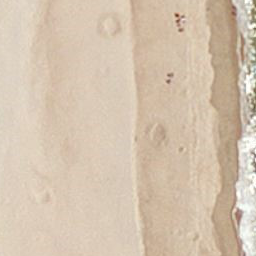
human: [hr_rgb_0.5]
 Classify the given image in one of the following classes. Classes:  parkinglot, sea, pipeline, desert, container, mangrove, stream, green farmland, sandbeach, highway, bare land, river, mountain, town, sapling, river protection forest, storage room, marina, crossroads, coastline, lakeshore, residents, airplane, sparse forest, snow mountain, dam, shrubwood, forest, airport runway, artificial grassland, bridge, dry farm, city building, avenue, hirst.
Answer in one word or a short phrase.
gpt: sandbeach